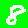
Digit: 8